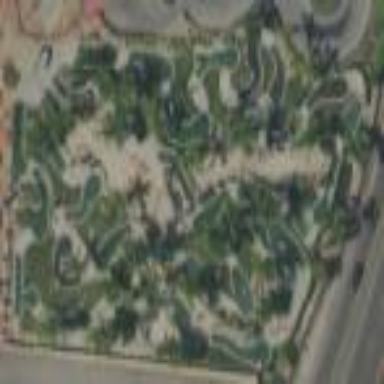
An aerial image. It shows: Miniature golf leisure land.